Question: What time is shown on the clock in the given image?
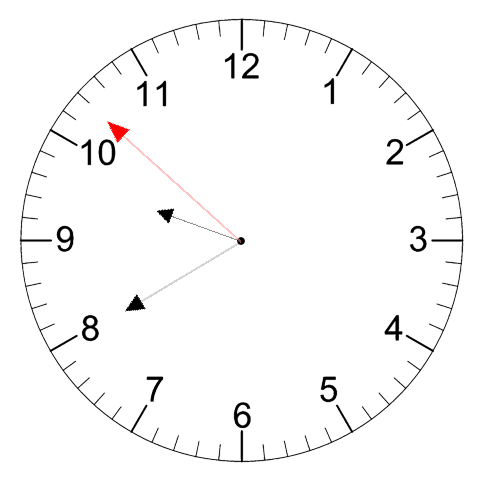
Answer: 09:39:52